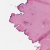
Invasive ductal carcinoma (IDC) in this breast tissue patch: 0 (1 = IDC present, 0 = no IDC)